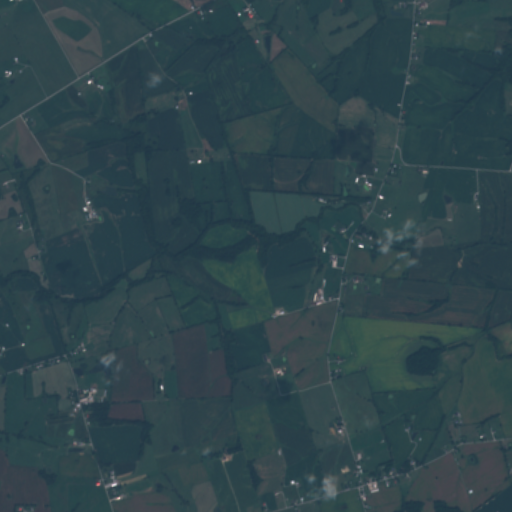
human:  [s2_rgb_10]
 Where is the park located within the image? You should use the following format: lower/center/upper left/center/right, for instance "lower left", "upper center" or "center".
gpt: The park is located in the lower center of the image.
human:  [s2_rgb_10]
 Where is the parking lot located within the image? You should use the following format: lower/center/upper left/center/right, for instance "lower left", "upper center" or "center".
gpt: There is no parking lot in the image.